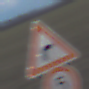
Verkehrszeichen: KurveRechts
Zusatzzeichen unten: Geschwindigkeit5
Umgebung: Outdoor, Nature
Tageszeit: SunriseSunset
Wetter: PartlyCloudy
Licht: Natural
Jahreszeit: NotSpecified
Kontrast: LowContrast